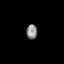
Tissue: prostate
Cell type: Fibroblasts
Senescence score: 0.6955
Nuclear area (px): 161
Mean DAPI intensity: 137.267